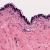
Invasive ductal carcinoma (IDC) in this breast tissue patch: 0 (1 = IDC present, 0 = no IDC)